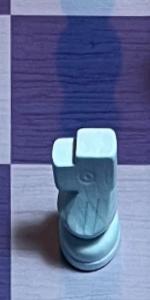
Label: Knight_White